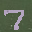
Label: 7